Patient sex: M
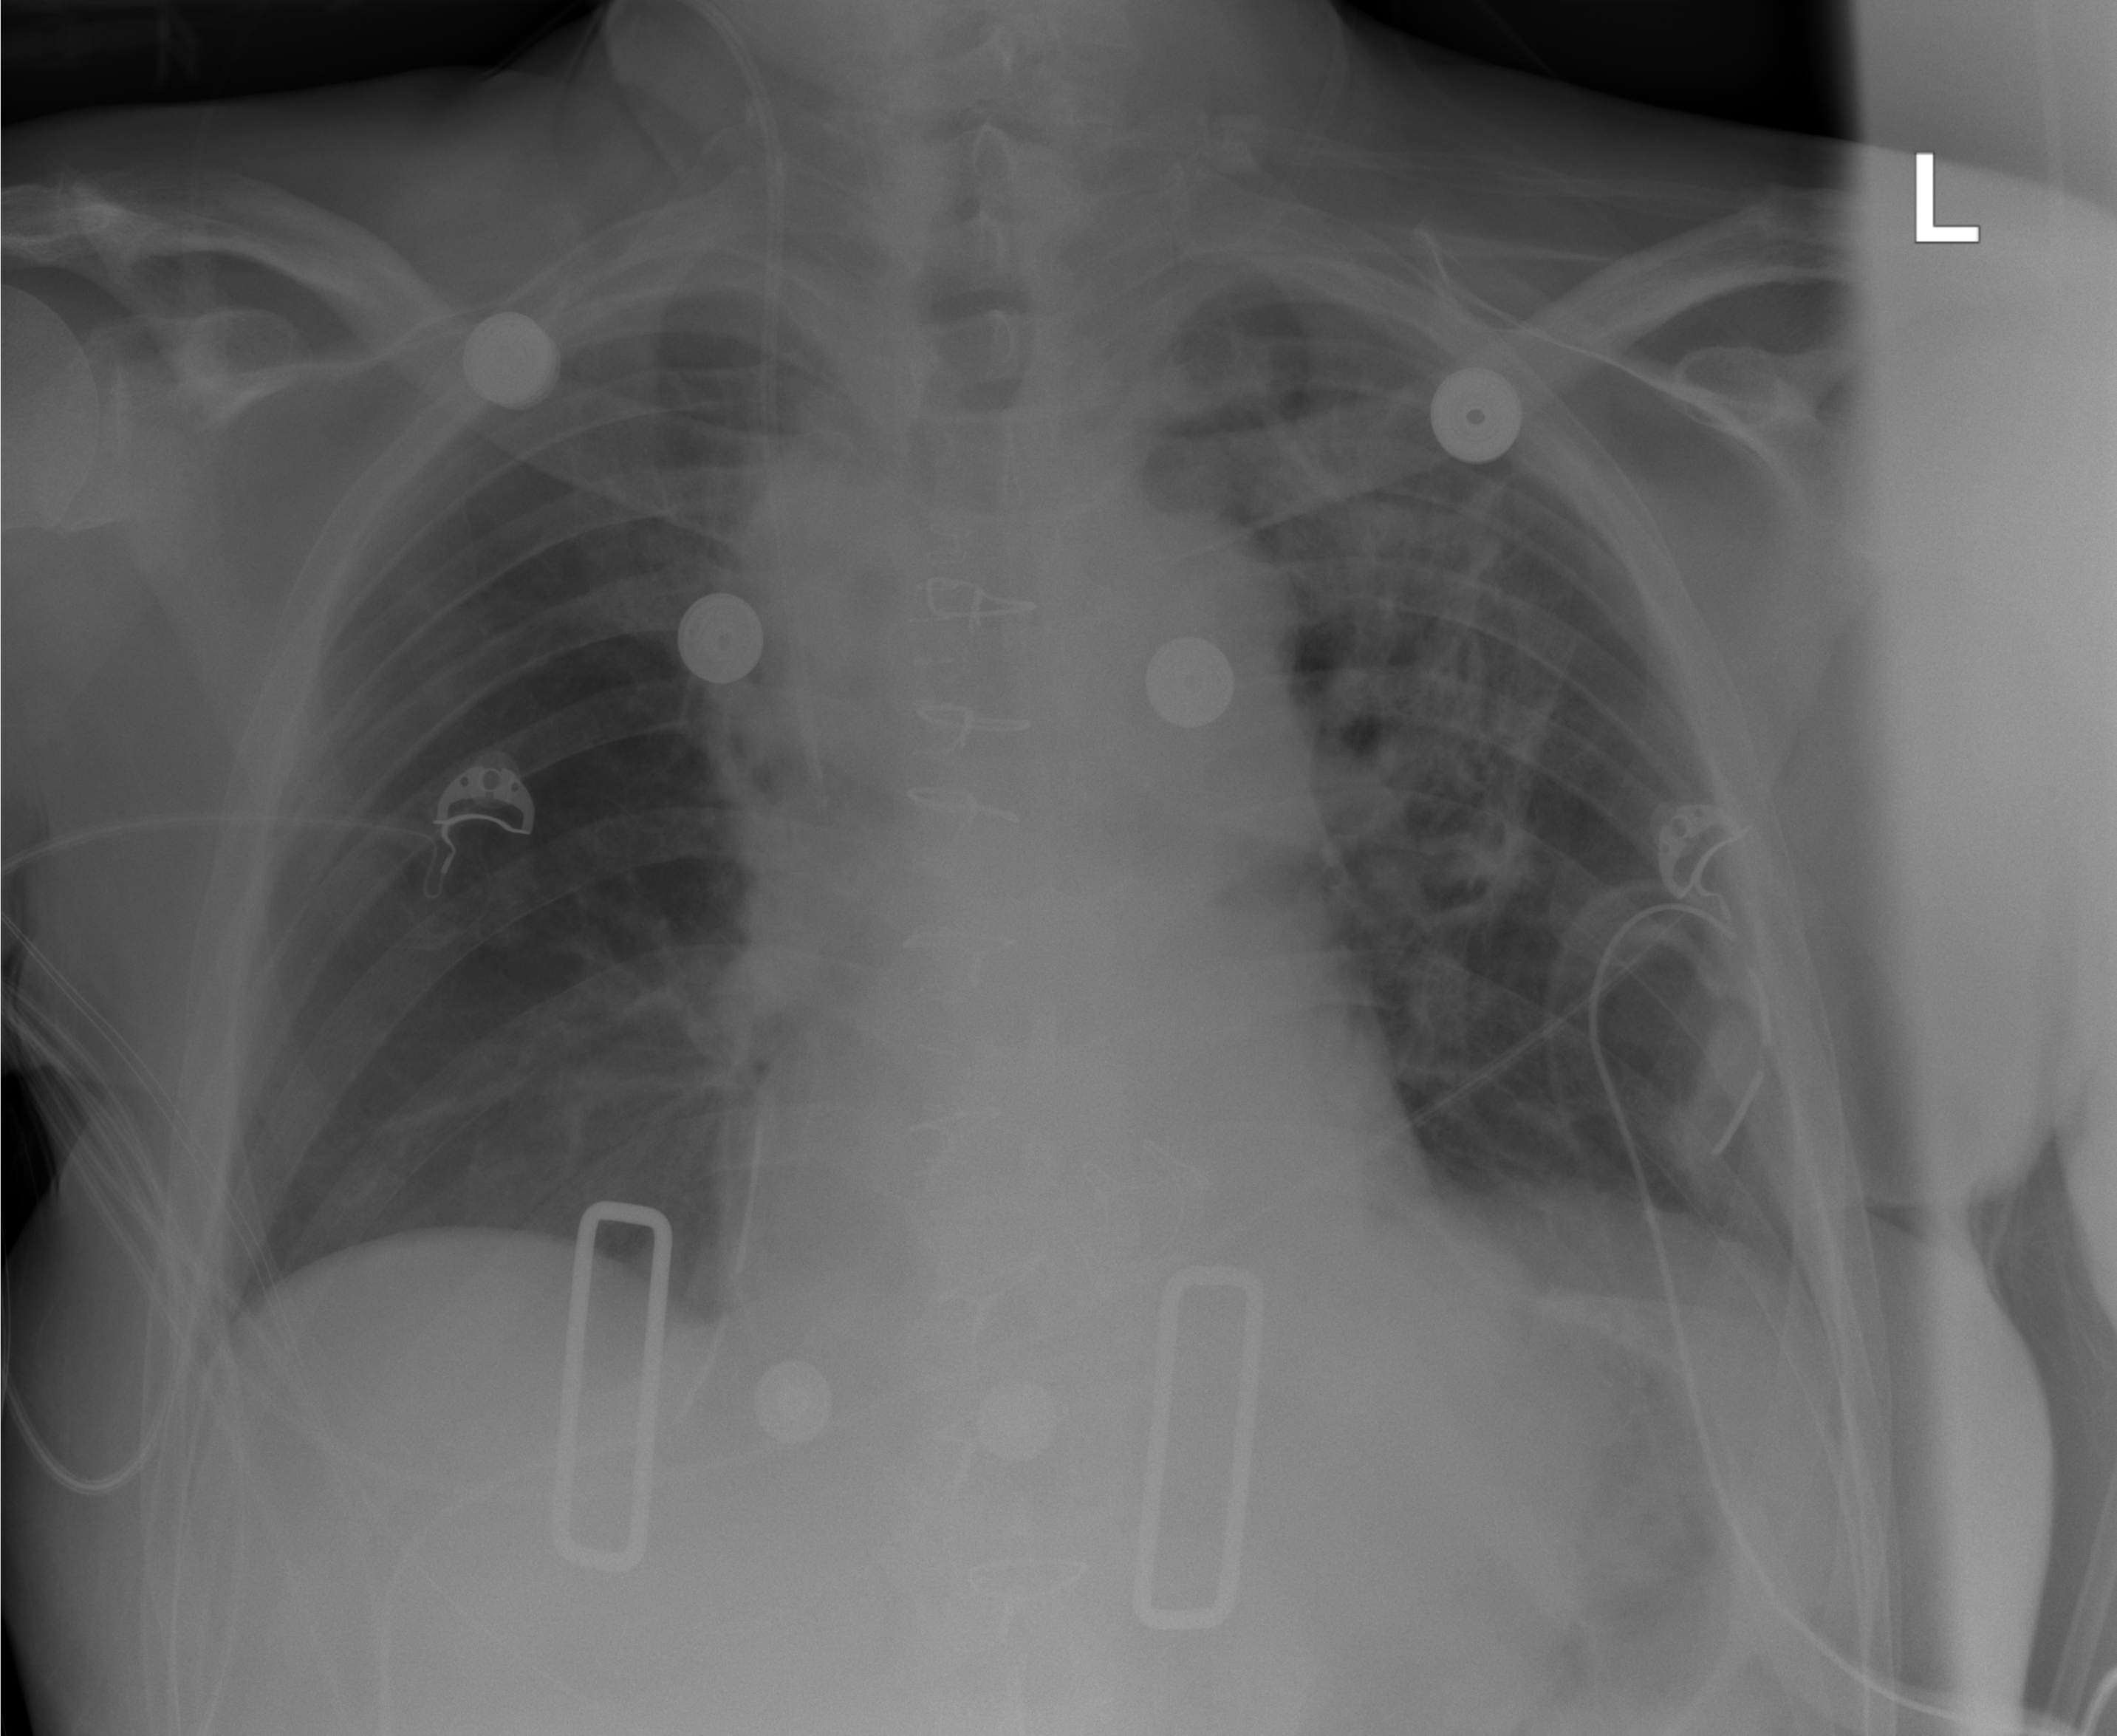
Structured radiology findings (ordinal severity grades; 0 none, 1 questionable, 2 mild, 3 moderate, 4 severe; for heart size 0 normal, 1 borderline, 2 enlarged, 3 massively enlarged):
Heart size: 0
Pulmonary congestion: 0
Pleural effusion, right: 0
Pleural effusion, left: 0
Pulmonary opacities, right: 1
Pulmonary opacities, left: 2
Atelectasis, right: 0
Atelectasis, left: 2